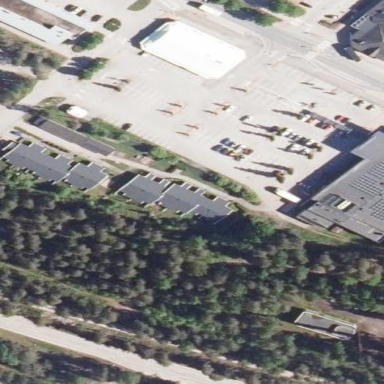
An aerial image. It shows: Parking area.